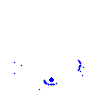
Particle: kaon